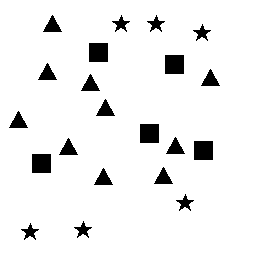
Squares: 5
Triangles: 10
Stars: 6
Total shapes: 21